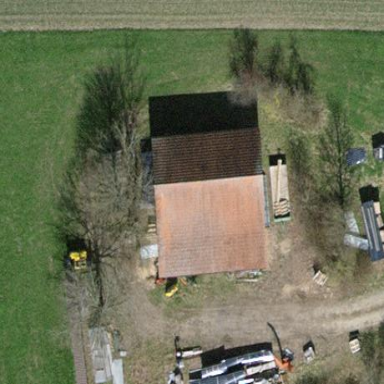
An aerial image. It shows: Farm auxiliary building.